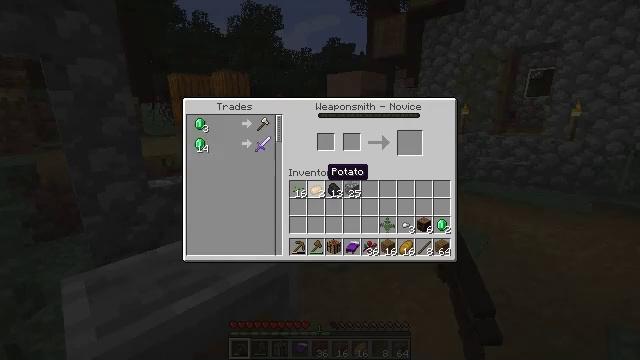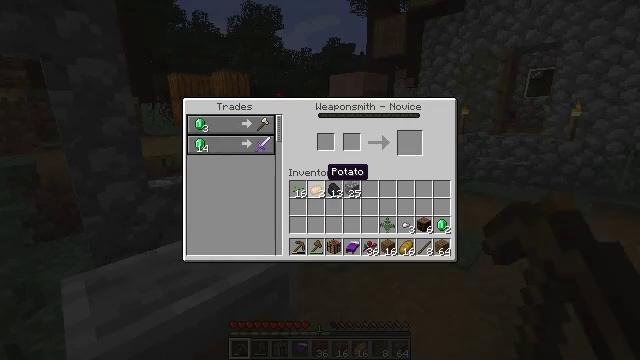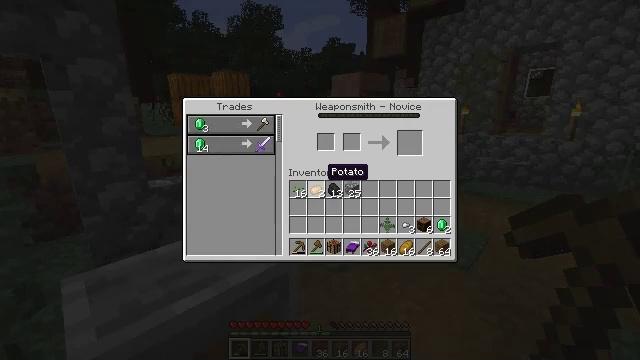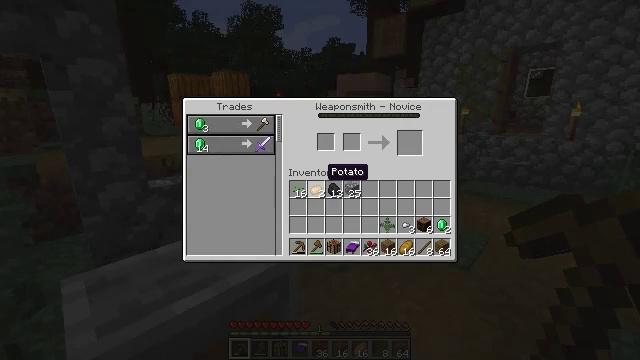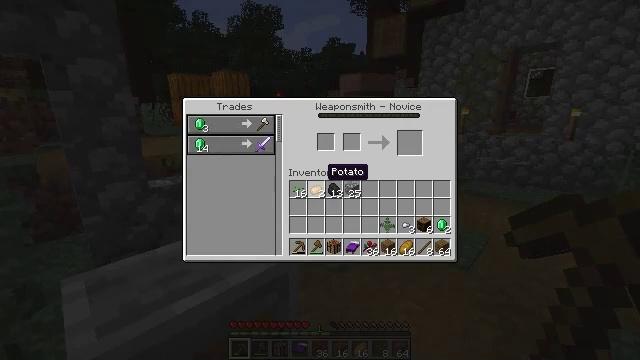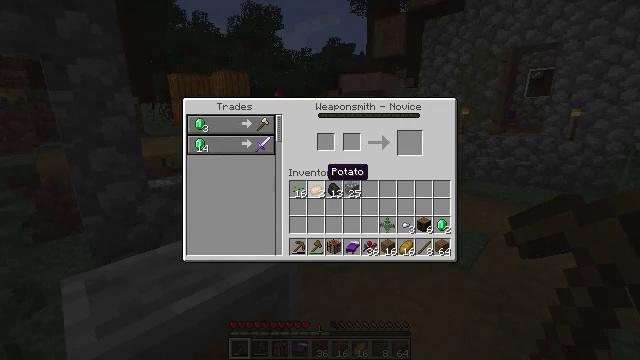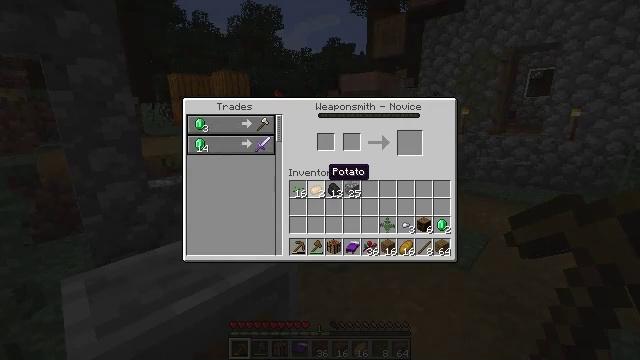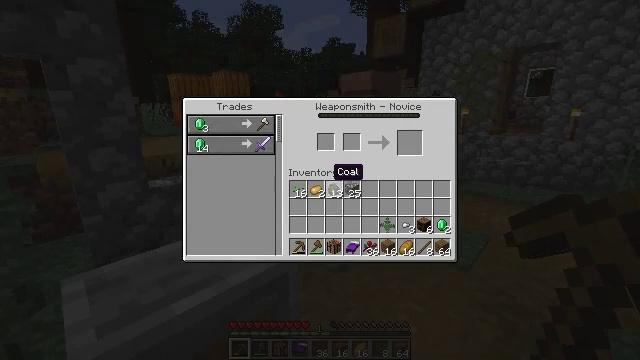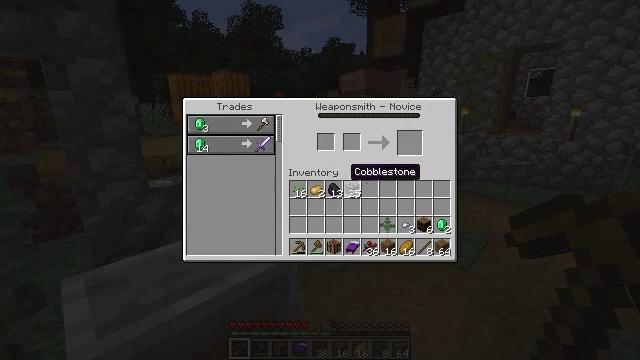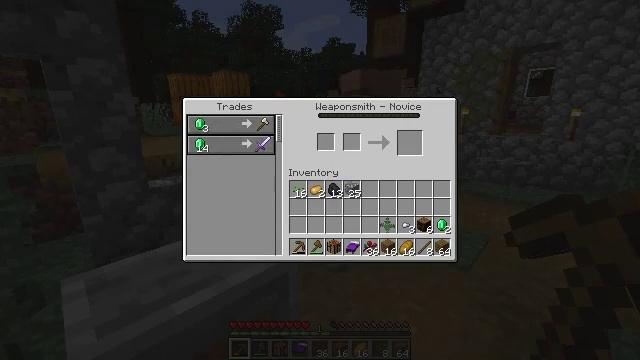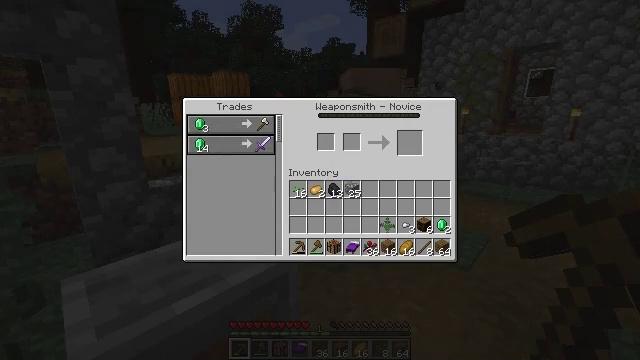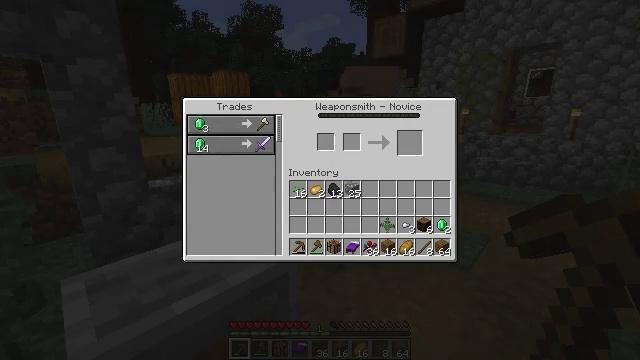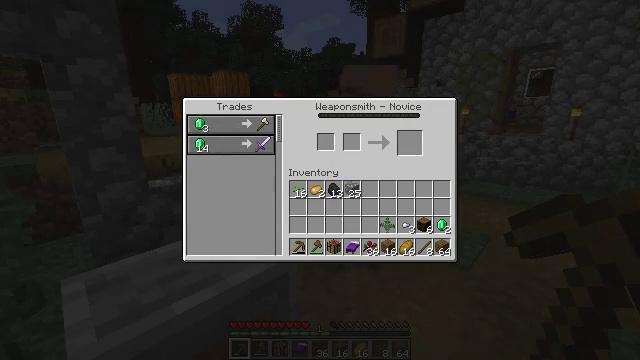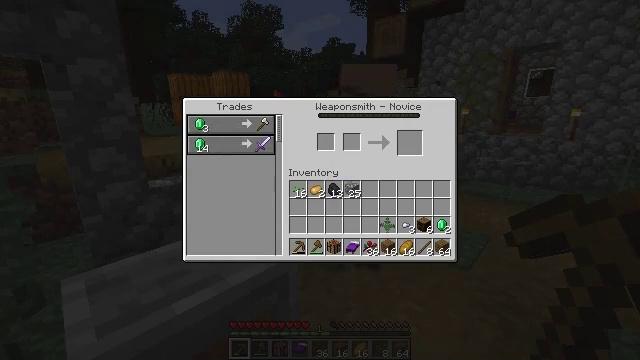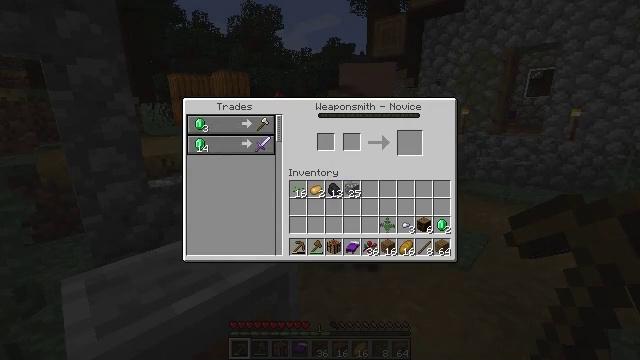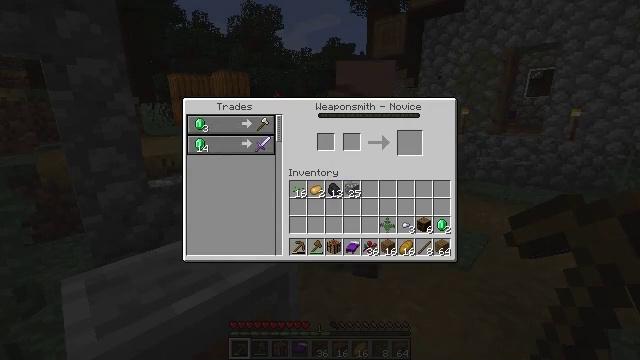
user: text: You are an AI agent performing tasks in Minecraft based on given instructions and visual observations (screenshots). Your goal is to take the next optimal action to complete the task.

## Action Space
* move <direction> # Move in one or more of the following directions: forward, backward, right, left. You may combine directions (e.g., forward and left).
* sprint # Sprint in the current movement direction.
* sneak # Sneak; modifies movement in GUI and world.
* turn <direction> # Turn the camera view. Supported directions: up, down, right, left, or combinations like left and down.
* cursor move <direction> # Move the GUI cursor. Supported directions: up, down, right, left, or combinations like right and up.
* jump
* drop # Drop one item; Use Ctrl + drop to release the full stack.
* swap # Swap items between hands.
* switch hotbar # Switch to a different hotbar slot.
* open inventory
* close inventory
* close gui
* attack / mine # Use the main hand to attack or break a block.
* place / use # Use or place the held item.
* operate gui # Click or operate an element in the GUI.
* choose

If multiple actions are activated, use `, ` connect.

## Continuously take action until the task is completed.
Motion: motion action
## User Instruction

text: Mine the large fern from the ground.
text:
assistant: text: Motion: move forward
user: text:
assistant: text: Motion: move forward
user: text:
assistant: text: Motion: no_op
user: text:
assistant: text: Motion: no_op
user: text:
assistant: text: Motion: no_op
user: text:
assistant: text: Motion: no_op
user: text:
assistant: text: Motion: no_op
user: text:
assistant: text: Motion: cursor move right
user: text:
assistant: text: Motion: cursor move right
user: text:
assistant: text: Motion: no_op
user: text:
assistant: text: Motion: no_op
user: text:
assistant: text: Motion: cursor move left
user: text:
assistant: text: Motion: cursor move left
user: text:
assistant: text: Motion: cursor move left
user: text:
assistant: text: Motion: cursor move left
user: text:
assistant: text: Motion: cursor move left
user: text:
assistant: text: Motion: cursor move left
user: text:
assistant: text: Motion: cursor move left
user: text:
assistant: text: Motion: no_op
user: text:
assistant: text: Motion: no_op
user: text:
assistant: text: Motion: no_op
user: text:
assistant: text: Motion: cursor move left
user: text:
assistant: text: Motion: cursor move left
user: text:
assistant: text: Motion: cursor move left
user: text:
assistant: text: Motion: no_op
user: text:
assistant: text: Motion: no_op
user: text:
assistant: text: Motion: no_op
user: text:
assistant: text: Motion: no_op
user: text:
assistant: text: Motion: no_op
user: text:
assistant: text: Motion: no_op